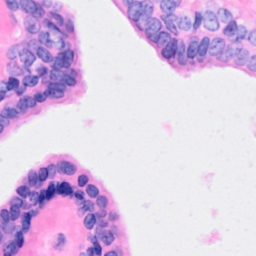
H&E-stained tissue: Breast